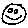
Label: smiley face